Field crop: tomato
Growth stage: 1
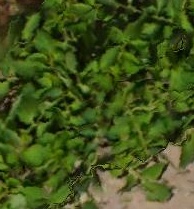
Species: tomato